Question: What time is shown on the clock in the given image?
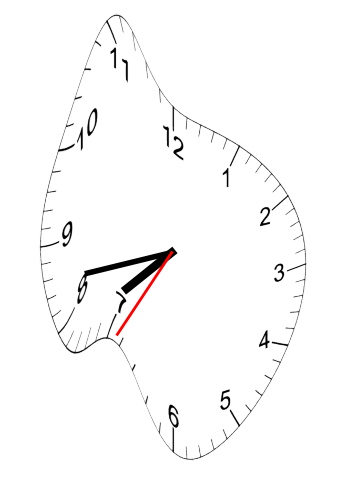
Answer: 07:42:35